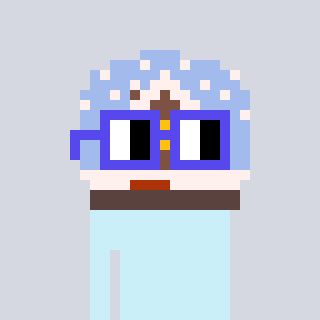
a pixel art character with square blue glasses, a snow globe-shaped head and a redpinkish-colored body on a cool background